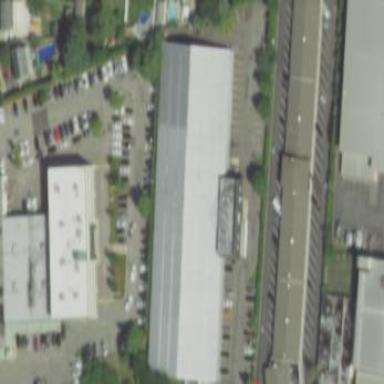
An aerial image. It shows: Retail building located near sports centre.